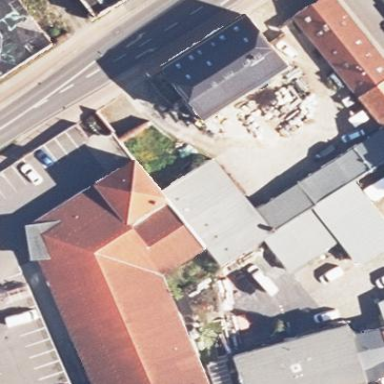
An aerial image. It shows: Supermarket located in building.